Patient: sex F, age 60
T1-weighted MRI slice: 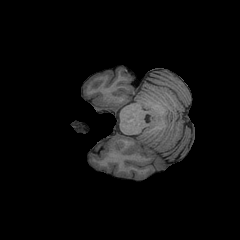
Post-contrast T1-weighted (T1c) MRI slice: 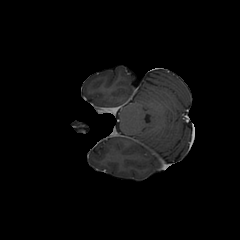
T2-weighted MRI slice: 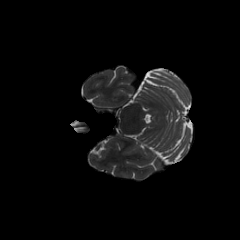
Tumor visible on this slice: no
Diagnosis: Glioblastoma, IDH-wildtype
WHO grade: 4